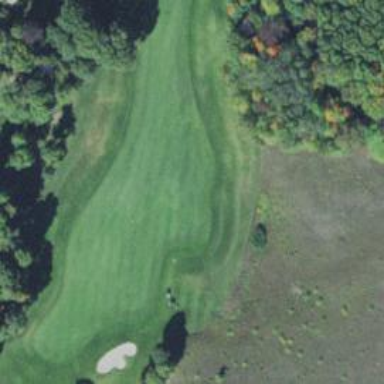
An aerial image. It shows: View of golf hole.